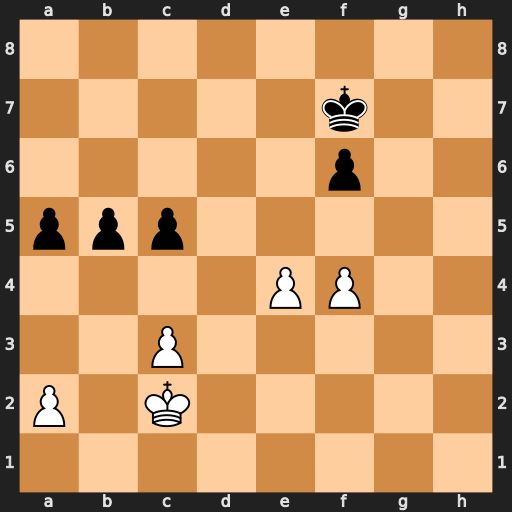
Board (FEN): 8/5k2/5p2/ppp5/4PP2/2P5/P1K5/8
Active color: w
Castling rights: -
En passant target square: -
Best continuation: c4 bxc4 Kc3